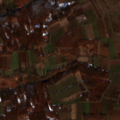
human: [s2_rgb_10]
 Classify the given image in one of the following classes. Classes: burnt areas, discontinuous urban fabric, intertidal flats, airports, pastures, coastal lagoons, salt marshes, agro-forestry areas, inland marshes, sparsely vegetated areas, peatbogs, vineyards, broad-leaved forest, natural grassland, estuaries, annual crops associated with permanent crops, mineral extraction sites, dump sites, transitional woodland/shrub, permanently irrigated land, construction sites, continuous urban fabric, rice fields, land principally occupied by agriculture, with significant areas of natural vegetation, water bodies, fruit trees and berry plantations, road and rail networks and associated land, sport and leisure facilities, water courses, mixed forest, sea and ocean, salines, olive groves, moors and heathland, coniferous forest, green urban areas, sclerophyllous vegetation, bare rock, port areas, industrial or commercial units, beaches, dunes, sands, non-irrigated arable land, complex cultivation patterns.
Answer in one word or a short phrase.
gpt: non-irrigated arable land, land principally occupied by agriculture, with significant areas of natural vegetation, broad-leaved forest